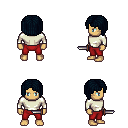
a pixel art fantasy rpg character, male body template, human, tanned skin, white long-sleeve shirt, red pants, raven pageboy hairstyle, dagger, four views (front, back, left, right), 2x2 character sprite sheet, small pixel art, hard edges, no anti-aliasing